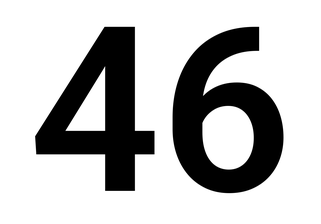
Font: Roboto_SemiBold